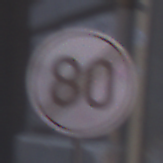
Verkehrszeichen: EndeGeschwindigkeit80
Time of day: MorningAfternoon
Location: Outdoor (Urban)
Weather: PartlyCloudy
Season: NotSpecified
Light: Natural